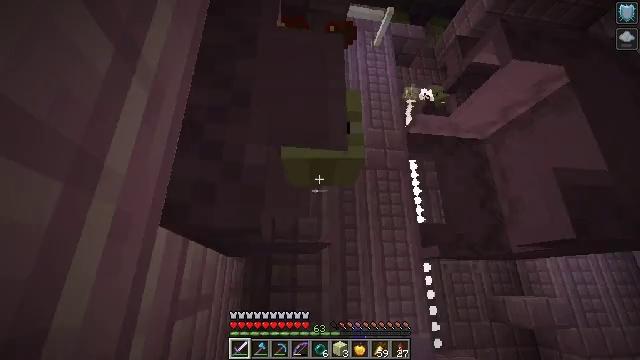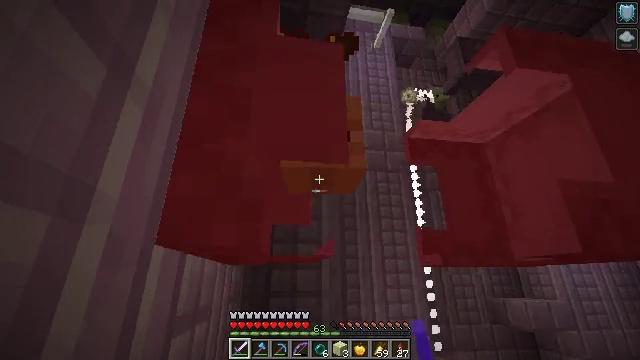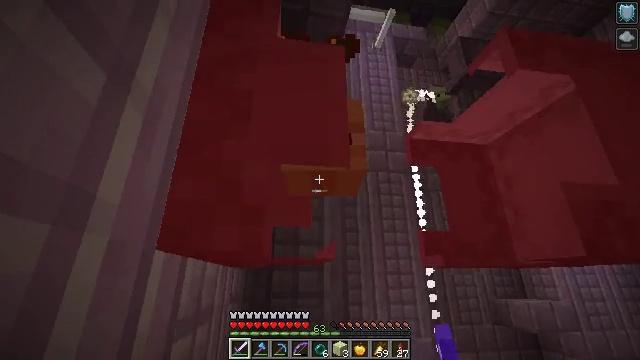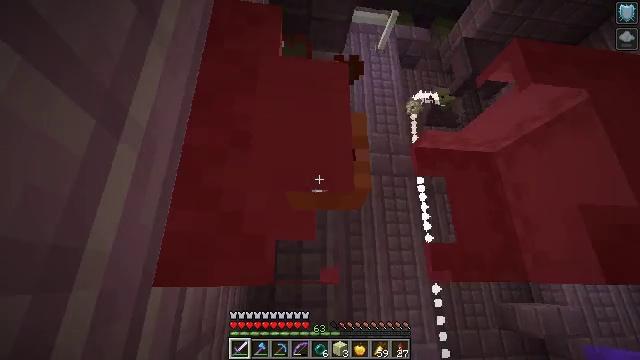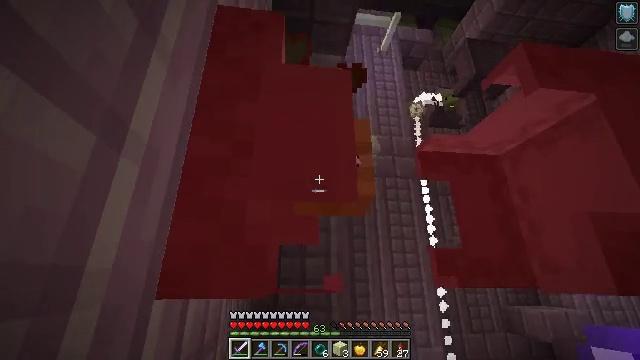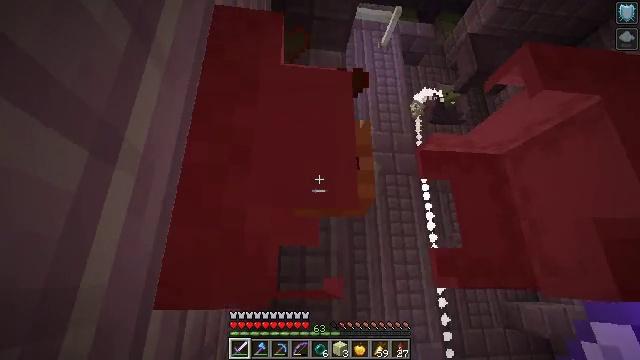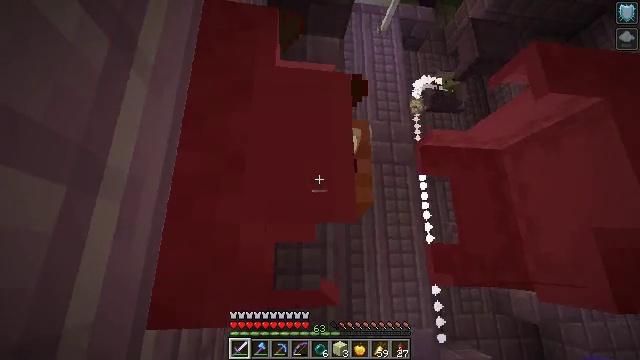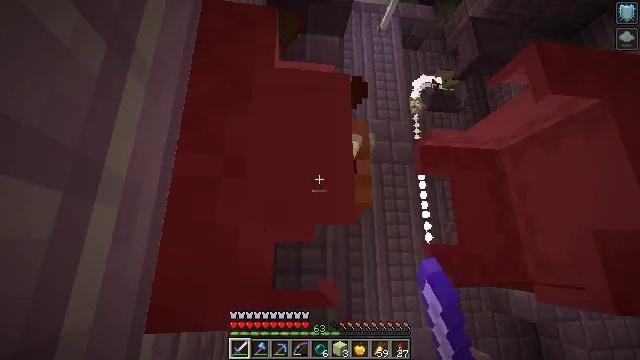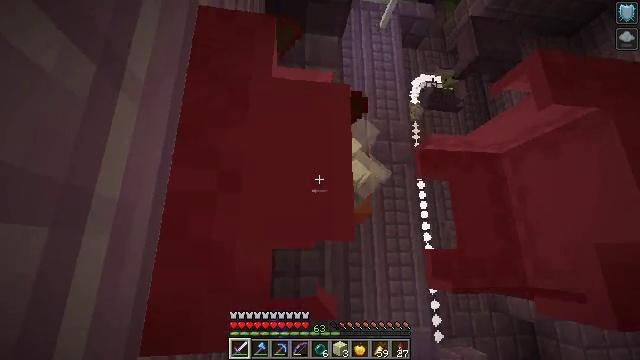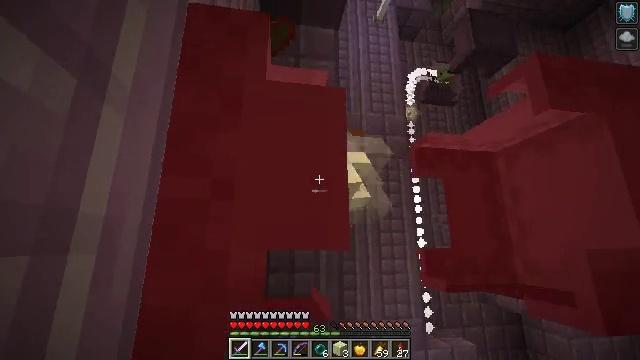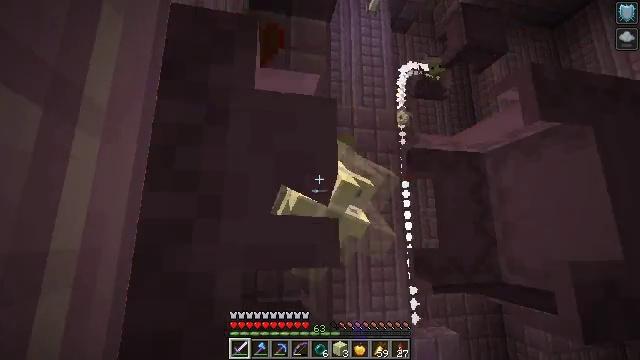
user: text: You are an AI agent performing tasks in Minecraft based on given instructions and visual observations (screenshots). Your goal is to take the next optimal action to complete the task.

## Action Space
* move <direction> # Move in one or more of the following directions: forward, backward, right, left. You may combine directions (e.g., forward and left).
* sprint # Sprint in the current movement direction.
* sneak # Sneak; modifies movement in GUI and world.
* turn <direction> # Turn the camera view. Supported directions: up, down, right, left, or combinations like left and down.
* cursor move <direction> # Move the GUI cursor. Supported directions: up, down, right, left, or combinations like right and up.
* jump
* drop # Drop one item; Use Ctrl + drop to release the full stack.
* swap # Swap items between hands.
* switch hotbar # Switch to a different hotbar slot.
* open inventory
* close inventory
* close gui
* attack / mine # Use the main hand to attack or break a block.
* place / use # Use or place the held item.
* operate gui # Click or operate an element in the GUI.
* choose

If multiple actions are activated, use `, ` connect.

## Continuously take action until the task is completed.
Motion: motion action
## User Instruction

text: Kill mobs.
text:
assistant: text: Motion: no_op
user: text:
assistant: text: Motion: no_op
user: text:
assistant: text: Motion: no_op
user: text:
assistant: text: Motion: no_op
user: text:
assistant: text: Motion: turn down
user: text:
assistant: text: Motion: turn down, attack / mine
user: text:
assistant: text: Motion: attack / mine
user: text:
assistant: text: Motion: attack / mine
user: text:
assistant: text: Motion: turn right and down
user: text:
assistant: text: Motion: turn right and down
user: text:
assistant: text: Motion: no_op